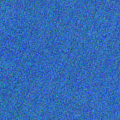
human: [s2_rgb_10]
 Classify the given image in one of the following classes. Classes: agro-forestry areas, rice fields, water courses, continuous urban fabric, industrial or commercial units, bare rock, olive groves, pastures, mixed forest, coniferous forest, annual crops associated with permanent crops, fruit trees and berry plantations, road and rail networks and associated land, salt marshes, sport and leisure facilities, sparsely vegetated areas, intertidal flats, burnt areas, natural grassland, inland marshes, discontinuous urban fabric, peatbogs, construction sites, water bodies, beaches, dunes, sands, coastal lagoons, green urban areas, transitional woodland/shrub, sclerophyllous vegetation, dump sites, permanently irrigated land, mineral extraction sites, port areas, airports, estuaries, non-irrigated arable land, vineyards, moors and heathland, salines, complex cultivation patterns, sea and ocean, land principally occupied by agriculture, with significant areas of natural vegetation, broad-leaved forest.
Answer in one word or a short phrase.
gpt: sea and ocean